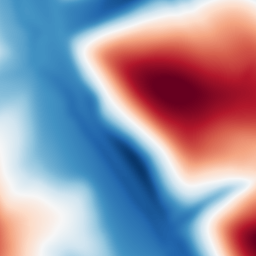
Category: multiscale
Decomposition family: dog
Decomposition parameters: sigma_low: 5
sigma_high: 100
Upsampling method: bilinear
Upsampling parameters: scale: 2
Upsampling scale: 2